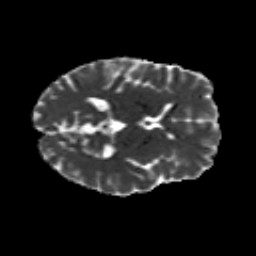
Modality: MD
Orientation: axial
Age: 18
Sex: female
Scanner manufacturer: siemens
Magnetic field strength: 3 T
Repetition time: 8.8 s
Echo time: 0.085 s